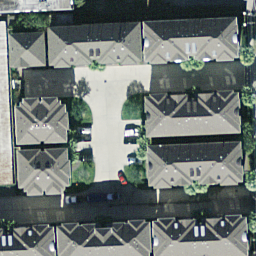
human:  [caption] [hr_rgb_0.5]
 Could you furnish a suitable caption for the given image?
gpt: There are lots of houses with grey and black roofs arranged neatly .

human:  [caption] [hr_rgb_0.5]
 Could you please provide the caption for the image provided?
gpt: There are lots of houses with grey and black roofs and some plants arround them .

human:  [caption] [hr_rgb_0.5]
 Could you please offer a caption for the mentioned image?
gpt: This is a dense residential area with houses and plants .

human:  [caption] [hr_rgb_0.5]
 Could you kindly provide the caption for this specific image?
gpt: It is a dense residential area with lots of houses arranged neatly .

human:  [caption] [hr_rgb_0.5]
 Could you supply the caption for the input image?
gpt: Lots of houses and plants in the dense residential area .